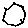
Label: hexagon